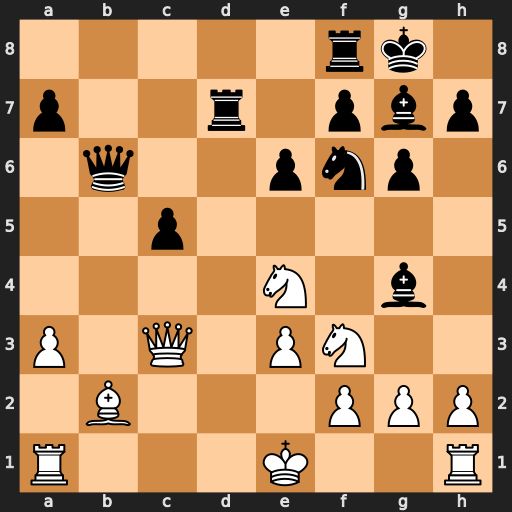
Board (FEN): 5rk1/p2r1pbp/1q2pnp1/2p5/4N1b1/P1Q1PN2/1B3PPP/R3K2R
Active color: w
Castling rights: KQ
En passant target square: -
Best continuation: Nxf6+ Bxf6 Qxf6